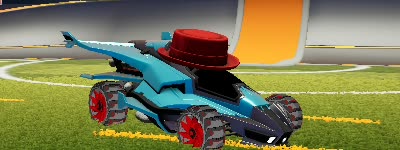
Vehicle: aftershock